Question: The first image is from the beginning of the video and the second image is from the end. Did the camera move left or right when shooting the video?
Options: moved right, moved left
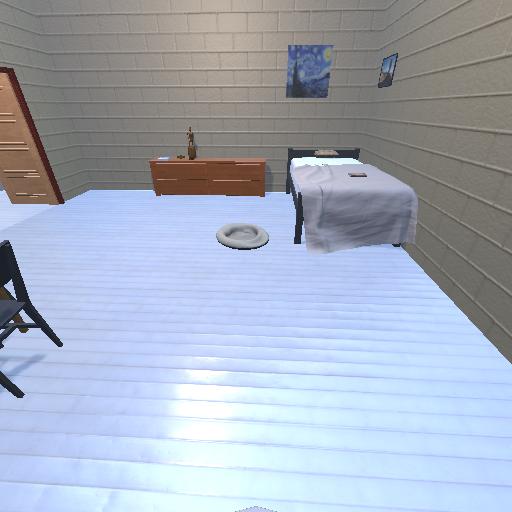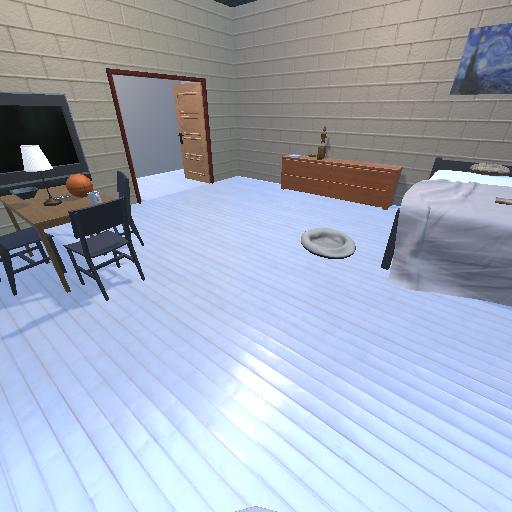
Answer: moved right